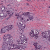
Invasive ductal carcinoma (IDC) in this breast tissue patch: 1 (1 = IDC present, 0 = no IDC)